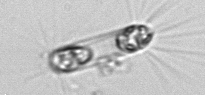
Label: Corethron_hystrix